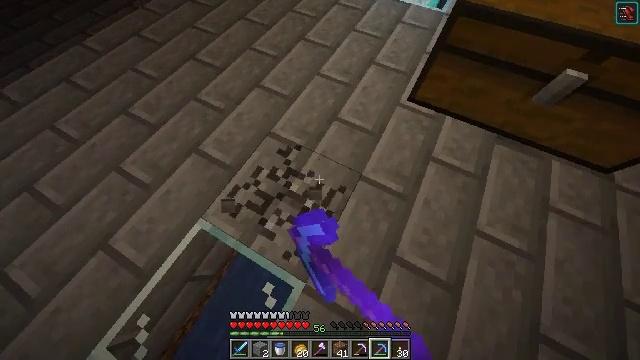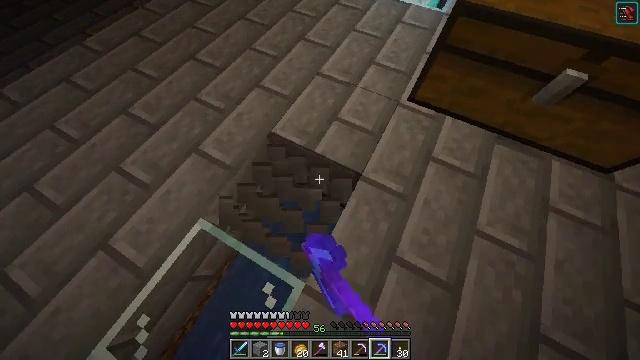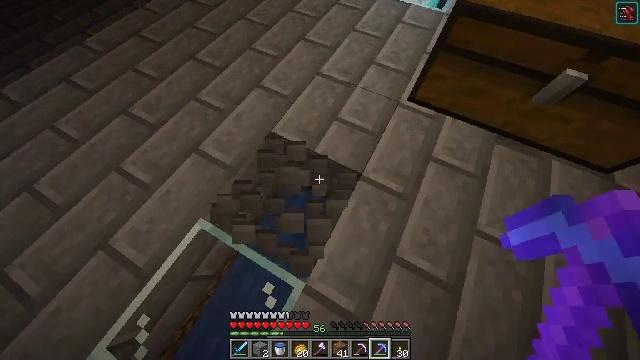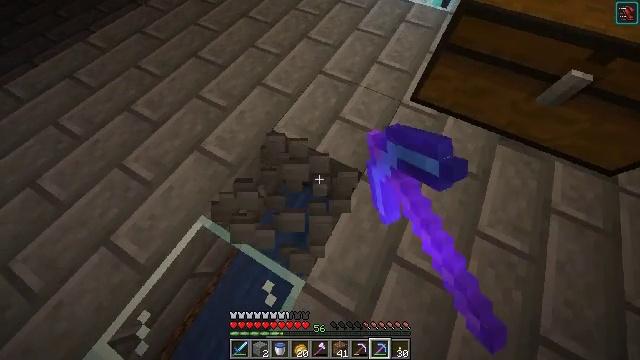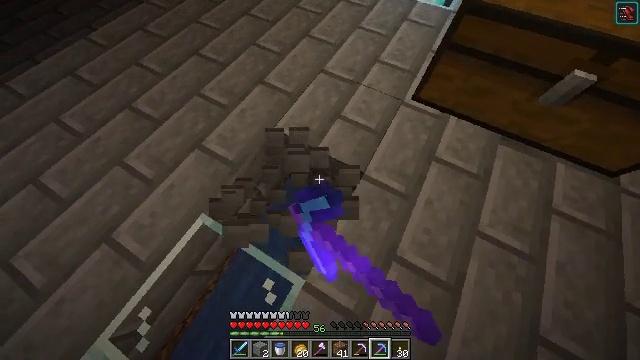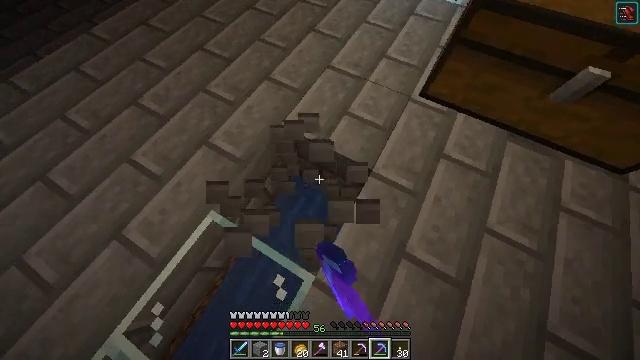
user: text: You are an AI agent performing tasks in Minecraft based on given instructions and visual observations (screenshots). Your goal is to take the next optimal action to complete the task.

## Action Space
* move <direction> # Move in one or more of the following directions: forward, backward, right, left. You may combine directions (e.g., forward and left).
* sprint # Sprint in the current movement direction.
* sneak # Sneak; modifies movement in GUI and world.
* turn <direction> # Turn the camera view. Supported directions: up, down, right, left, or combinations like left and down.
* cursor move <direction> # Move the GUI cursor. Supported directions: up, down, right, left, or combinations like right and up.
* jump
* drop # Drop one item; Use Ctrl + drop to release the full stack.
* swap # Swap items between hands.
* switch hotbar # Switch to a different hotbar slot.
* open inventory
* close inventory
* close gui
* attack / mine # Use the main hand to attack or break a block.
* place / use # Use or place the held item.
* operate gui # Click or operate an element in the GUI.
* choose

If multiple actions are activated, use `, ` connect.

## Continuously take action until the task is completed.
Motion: motion action
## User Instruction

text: Collect the stone brick slab for building.
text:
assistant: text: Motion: attack / mine
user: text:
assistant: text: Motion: attack / mine
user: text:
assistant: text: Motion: no_op
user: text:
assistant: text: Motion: no_op
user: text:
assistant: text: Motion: move left, turn down
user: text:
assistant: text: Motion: no_op